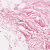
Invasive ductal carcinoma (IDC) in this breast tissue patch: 0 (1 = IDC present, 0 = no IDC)